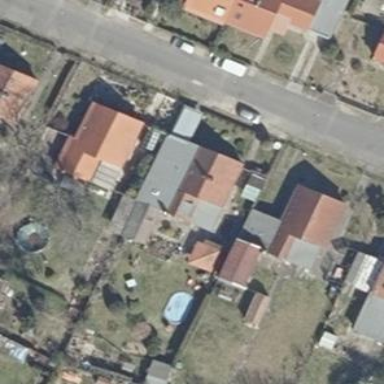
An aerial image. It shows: Detached building with gabled roof.